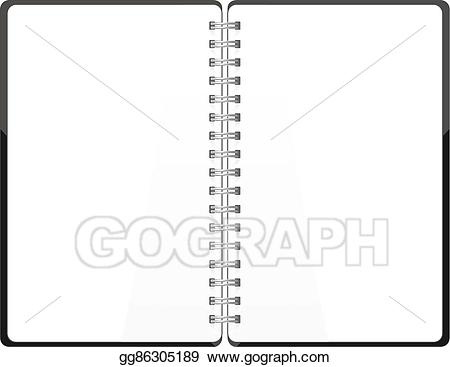
Label: binder, ring-binder